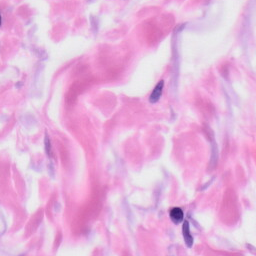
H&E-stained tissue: Skin